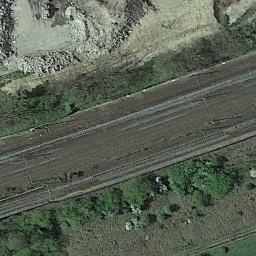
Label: railway